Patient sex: M
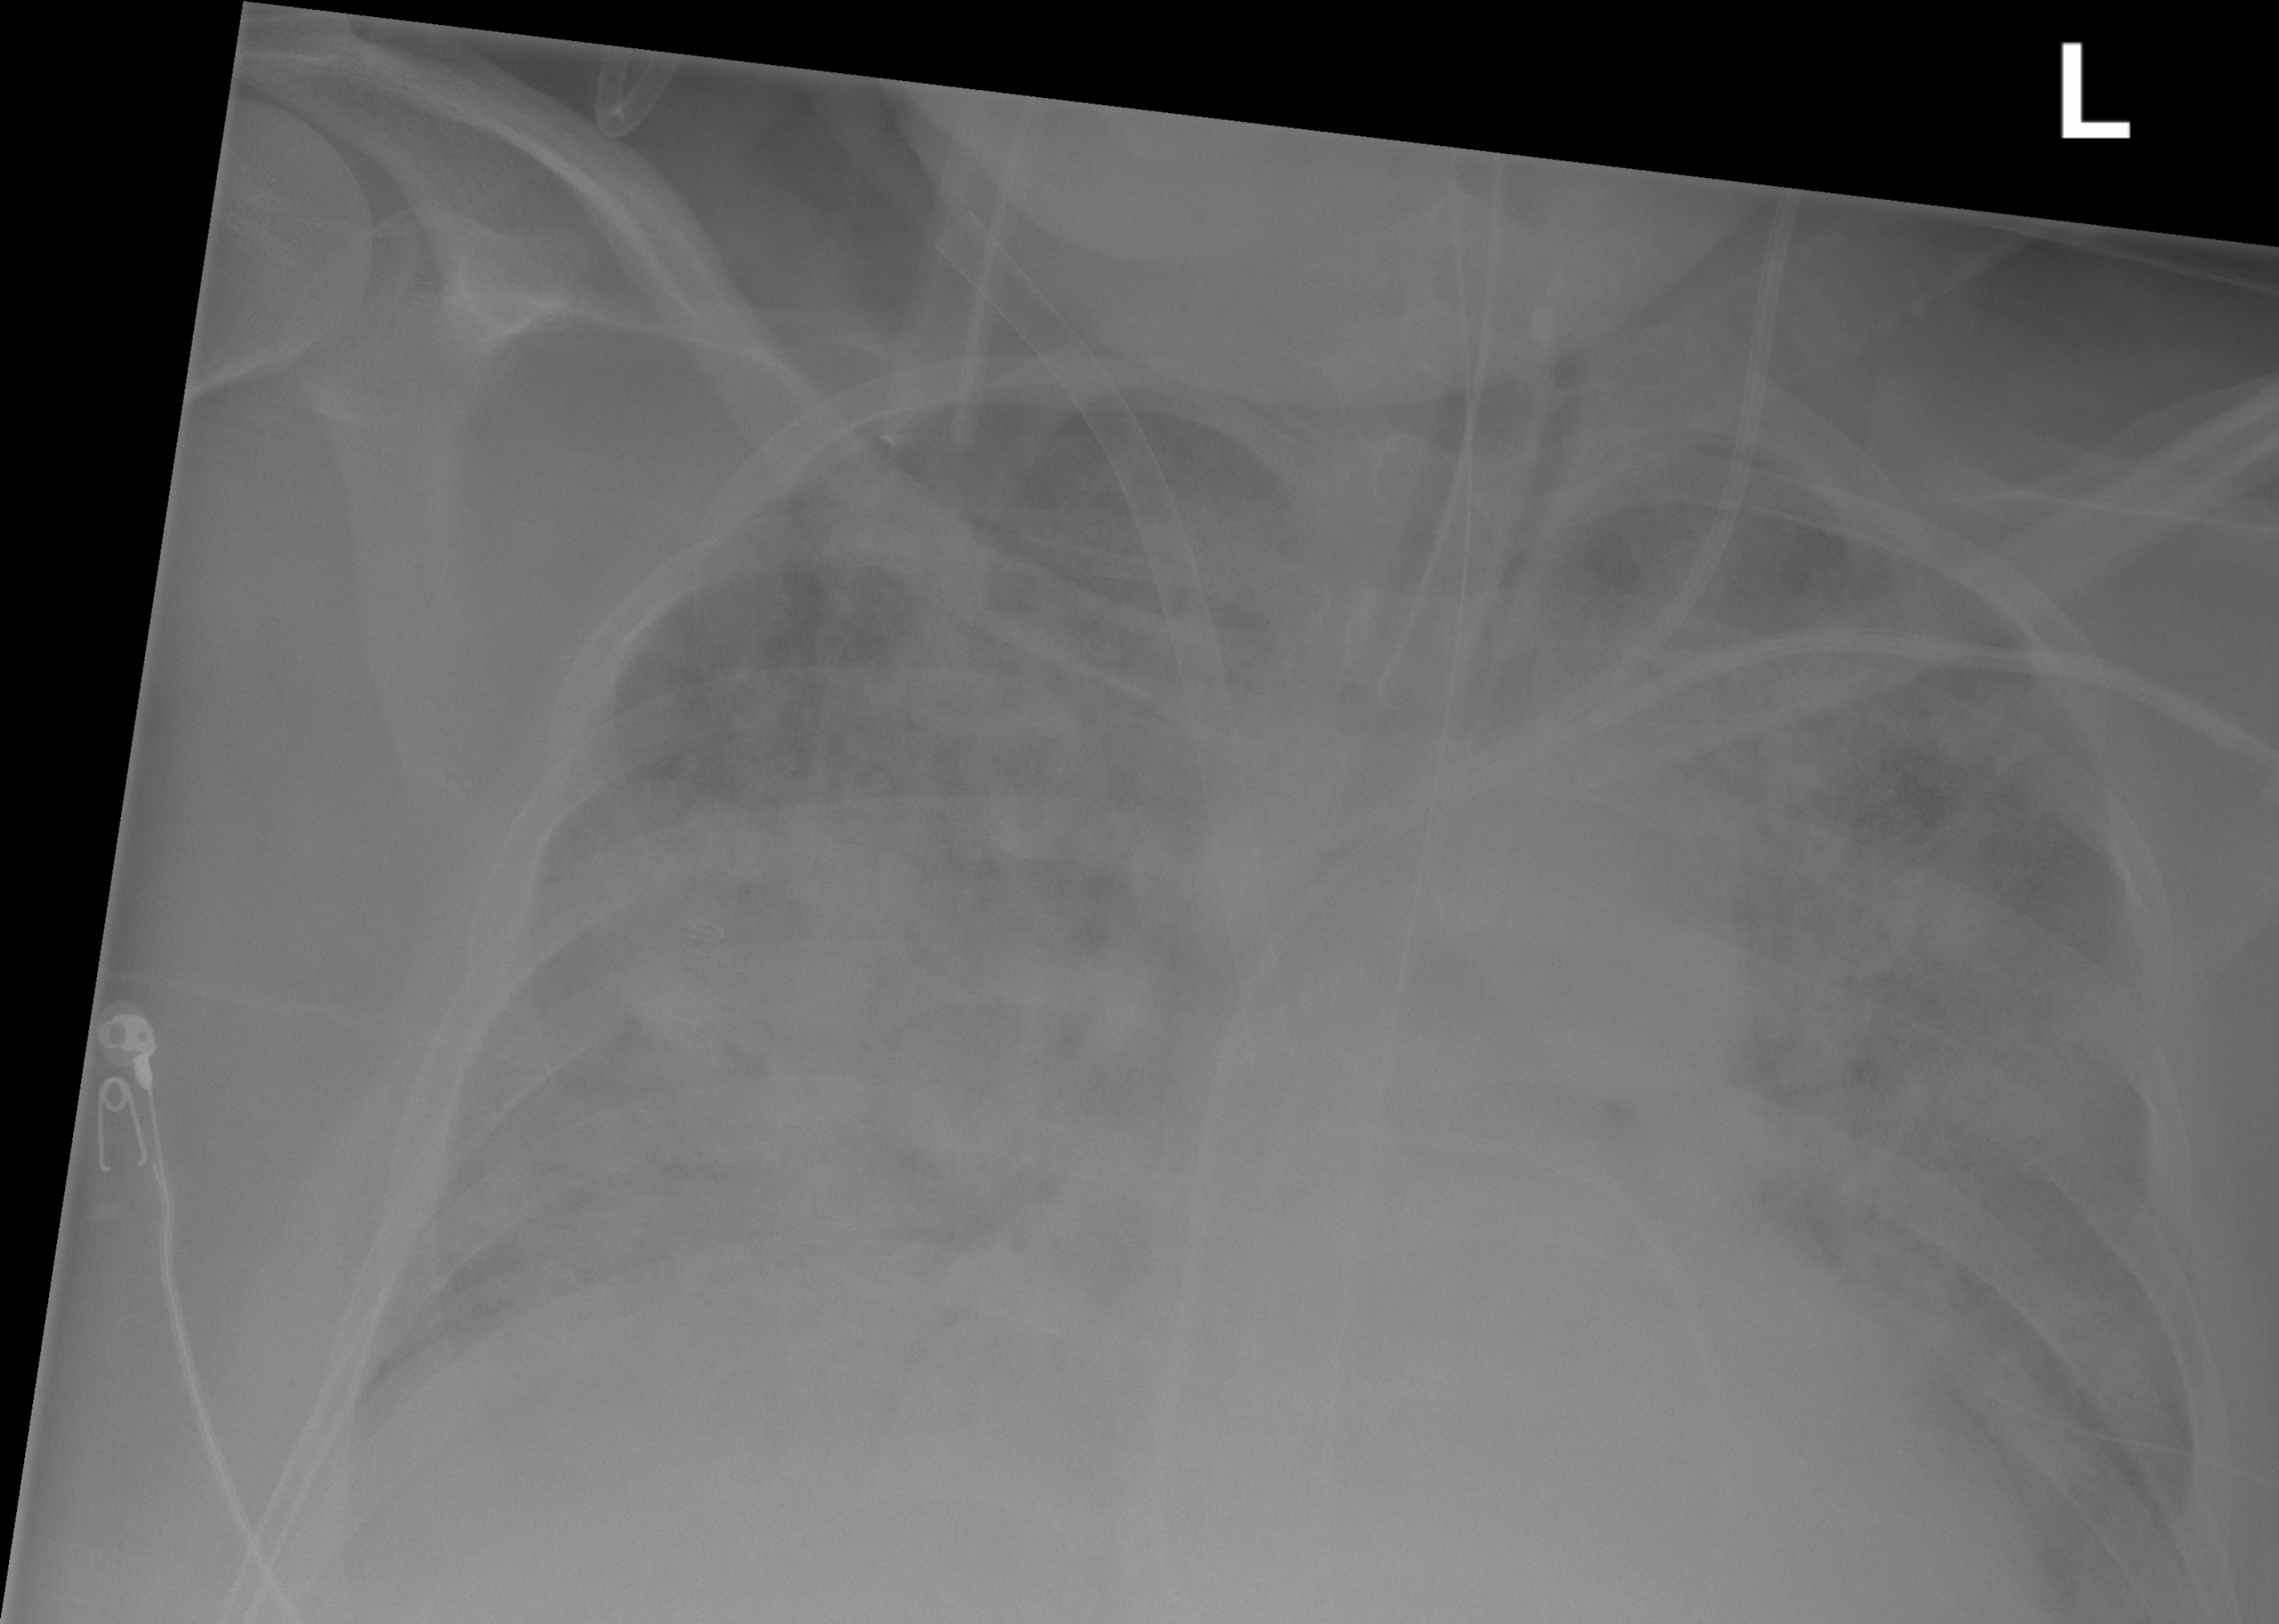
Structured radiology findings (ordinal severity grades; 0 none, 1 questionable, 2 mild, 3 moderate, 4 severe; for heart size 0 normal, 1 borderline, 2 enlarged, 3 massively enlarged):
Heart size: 1
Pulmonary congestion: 0
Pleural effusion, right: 0
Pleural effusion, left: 0
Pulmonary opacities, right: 4
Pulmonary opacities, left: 4
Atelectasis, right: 4
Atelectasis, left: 3